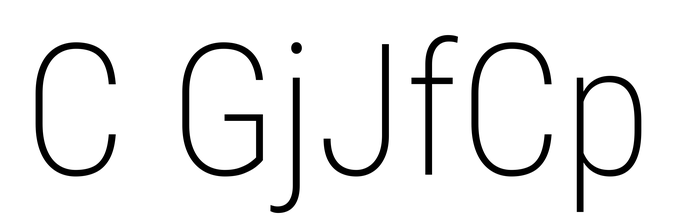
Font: Roboto_Condensed_ExtraLight